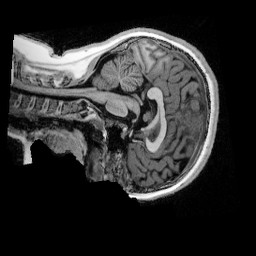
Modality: UNIT1_denoised
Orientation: sagittal
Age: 12
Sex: female
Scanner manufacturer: siemens
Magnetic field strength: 3 T
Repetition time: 4 s
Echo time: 0.00303 s